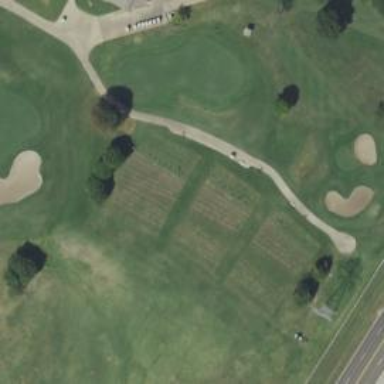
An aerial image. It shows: Service road designated as golf cart path.